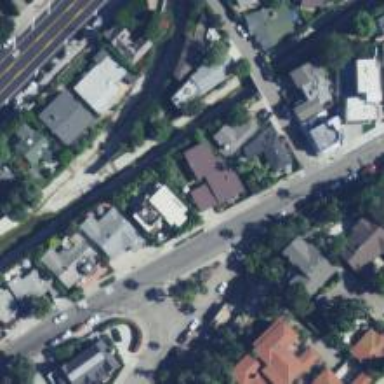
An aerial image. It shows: Residential road surrounded by residential buildings.